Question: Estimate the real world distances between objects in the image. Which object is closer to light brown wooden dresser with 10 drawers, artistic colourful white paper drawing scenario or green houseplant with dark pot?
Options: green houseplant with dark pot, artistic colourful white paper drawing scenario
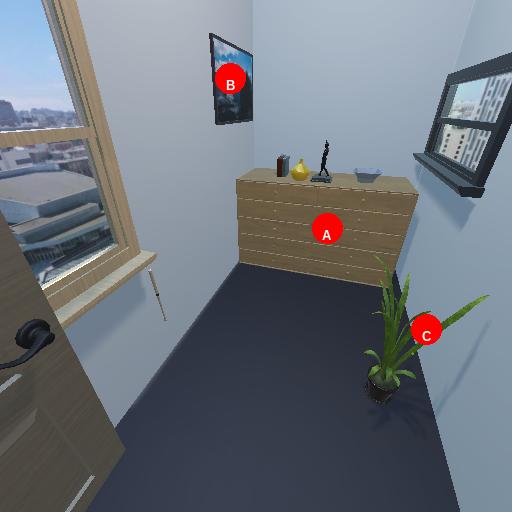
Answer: green houseplant with dark pot